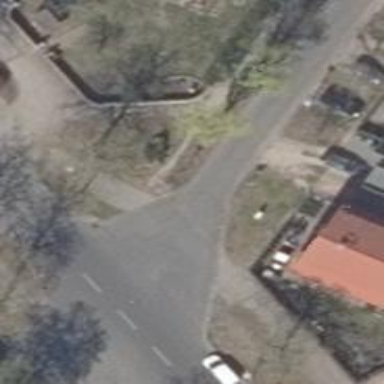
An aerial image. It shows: Road with "give way" sign.